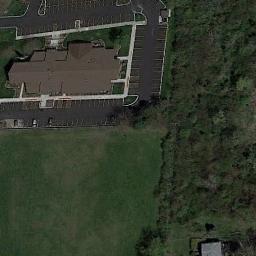
Label: residential